Aerial crown-view tile of a tropical tree (Barro Colorado Island, Panama), acquired 20250616:
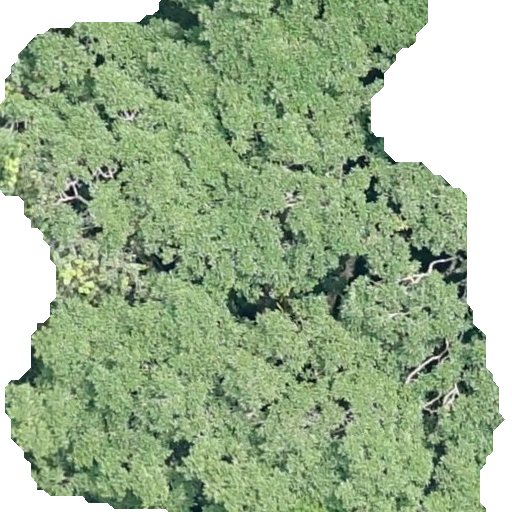
Species: Ficus insipida
GBIF accepted scientific name: Ficus insipida
Crown area: 393.486 m²